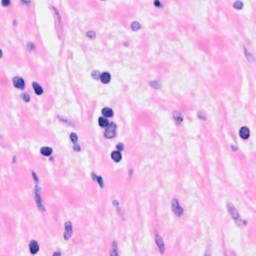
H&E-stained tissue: Breast